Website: crate-barrel
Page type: billing-address
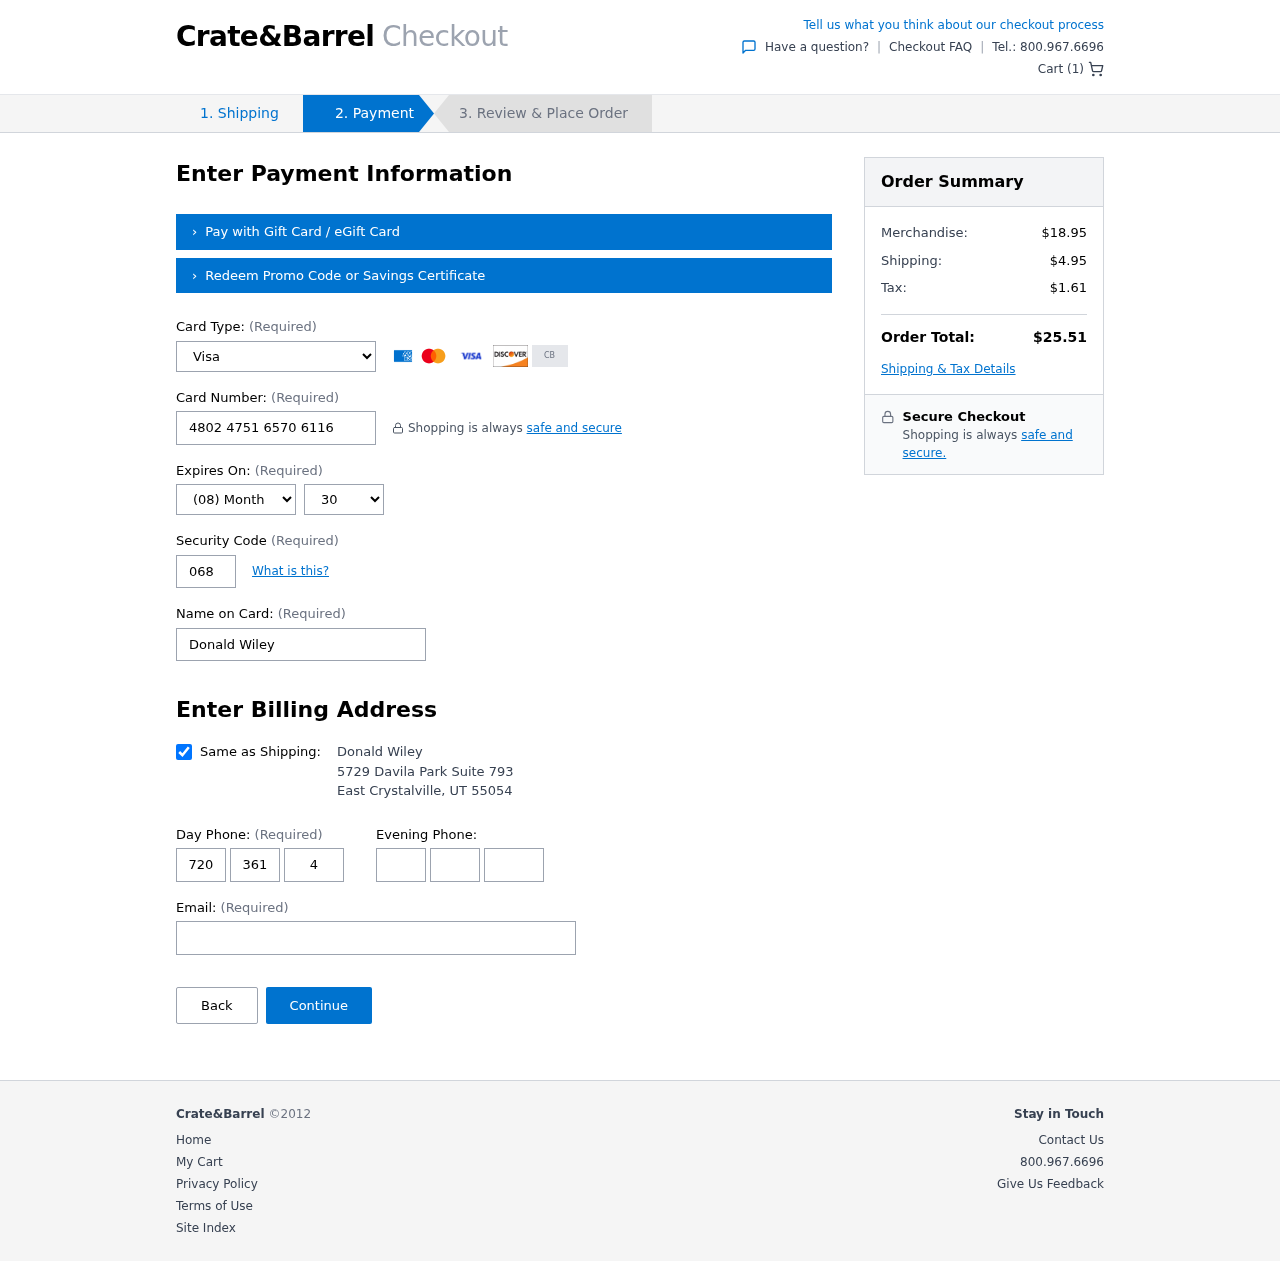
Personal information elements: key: PII_CARD_CVV
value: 068
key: PII_CARD_EXPIRY_MONTH
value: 08
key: PII_CARD_EXPIRY_YEAR
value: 30
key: PII_CARD_NUMBER
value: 4802 4751 6570 6116
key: PII_CARD_TYPE
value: Visa
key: PII_CITY
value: East Crystalville
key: PII_EMAIL
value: donald.wiley@gmail.com
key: PII_FULLNAME
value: Donald Wiley
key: PII_PHONE_AREA
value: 720
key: PII_PHONE_PREFIX
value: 361
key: PII_PHONE_SUFFIX
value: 4177
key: PII_POSTCODE
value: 55054
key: PII_STATE_ABBR
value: UT
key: PII_STREET
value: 5729 Davila Park Suite 793
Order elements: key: ORDER_NUM_ITEMS
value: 1
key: ORDER_SUBTOTAL
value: $18.95
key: ORDER_SHIPPING_COST
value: $4.95
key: ORDER_TAX
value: $1.61
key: ORDER_TOTAL
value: $25.51